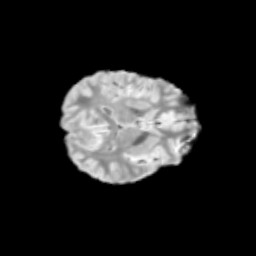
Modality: T2w
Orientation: axial
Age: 12
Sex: female
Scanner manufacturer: siemens
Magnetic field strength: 3 T
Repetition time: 3.8 s
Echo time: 0.07 s